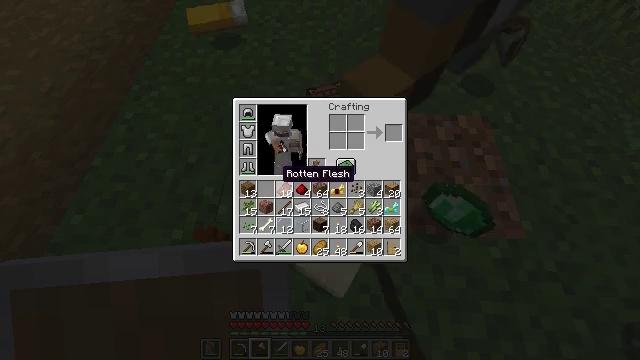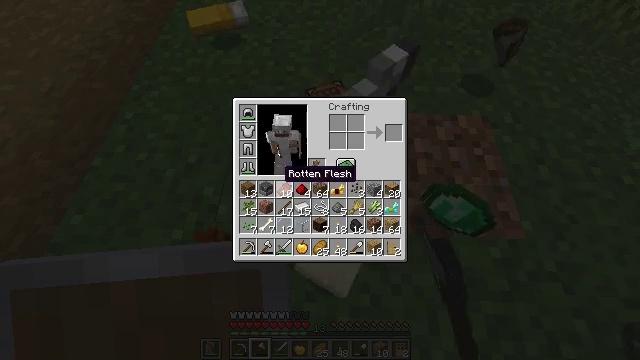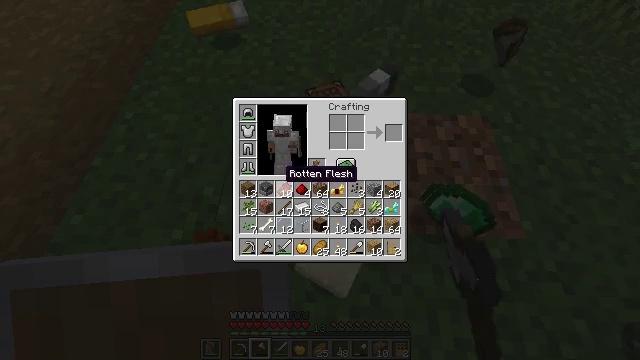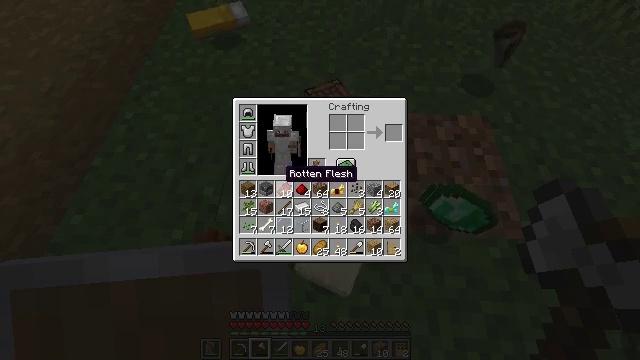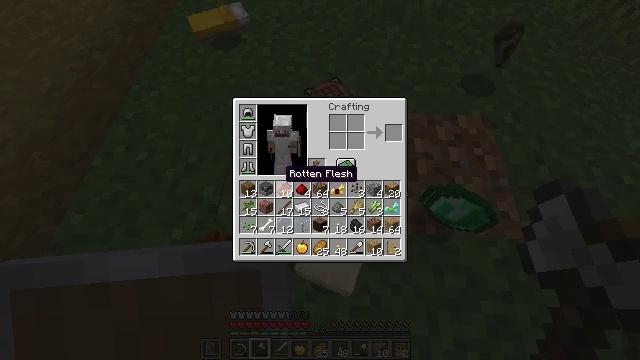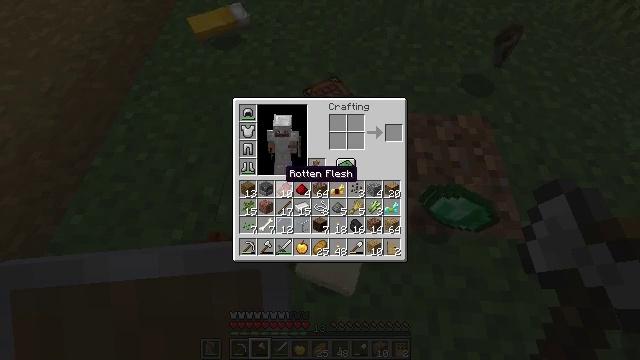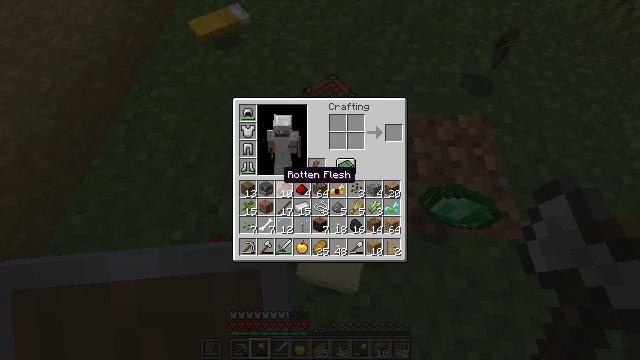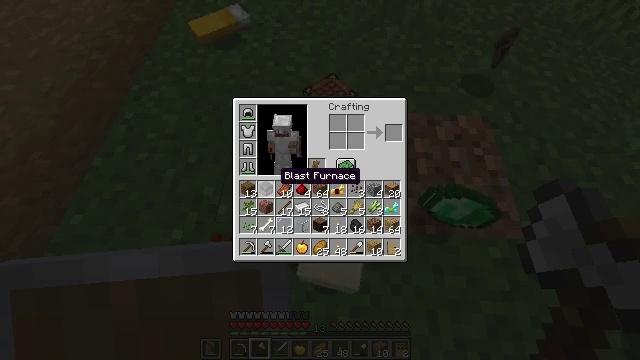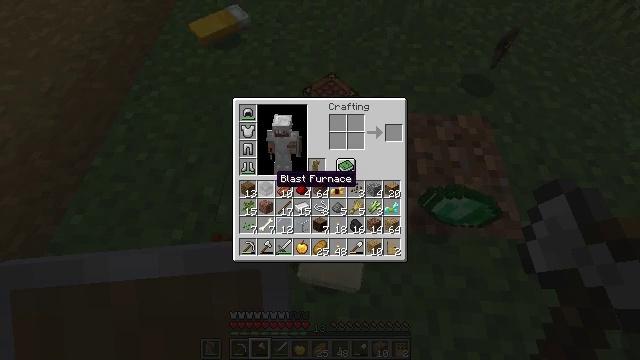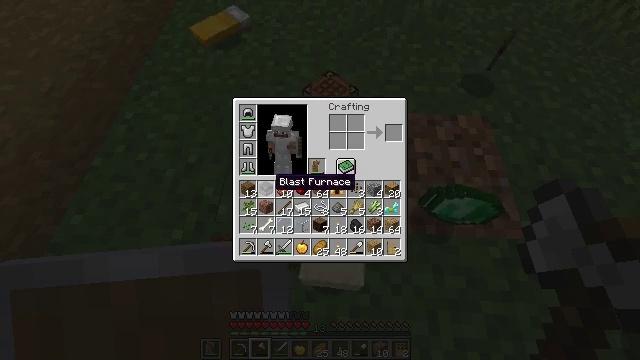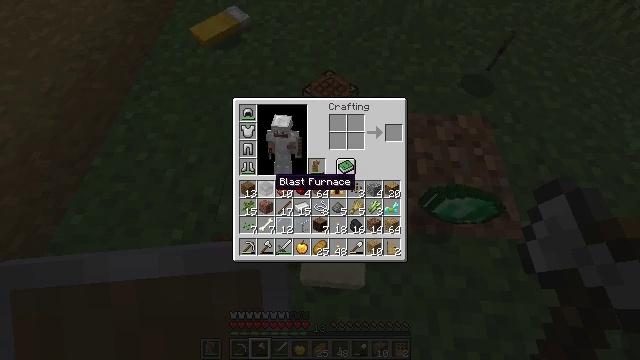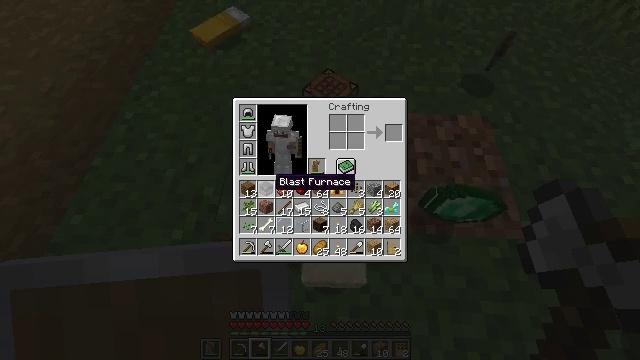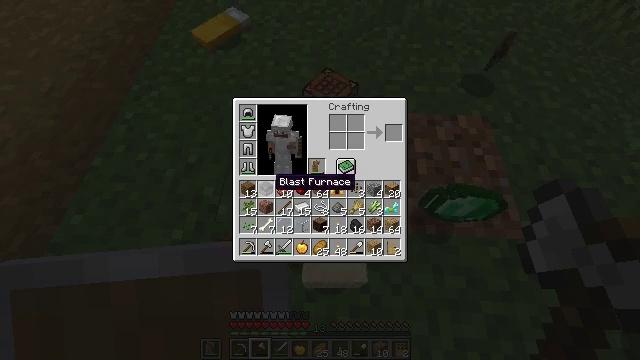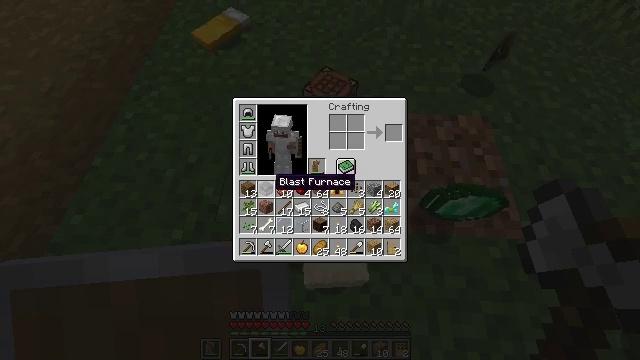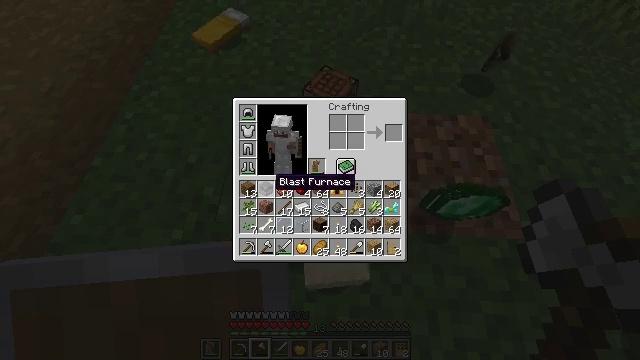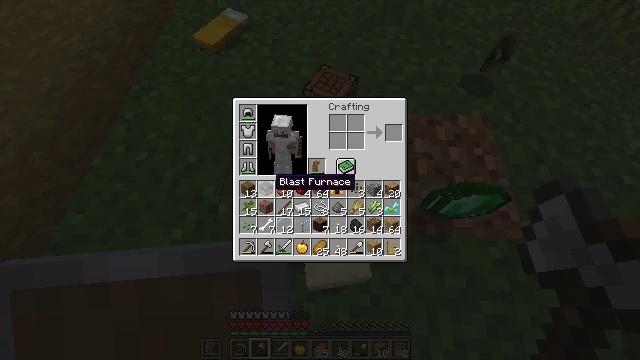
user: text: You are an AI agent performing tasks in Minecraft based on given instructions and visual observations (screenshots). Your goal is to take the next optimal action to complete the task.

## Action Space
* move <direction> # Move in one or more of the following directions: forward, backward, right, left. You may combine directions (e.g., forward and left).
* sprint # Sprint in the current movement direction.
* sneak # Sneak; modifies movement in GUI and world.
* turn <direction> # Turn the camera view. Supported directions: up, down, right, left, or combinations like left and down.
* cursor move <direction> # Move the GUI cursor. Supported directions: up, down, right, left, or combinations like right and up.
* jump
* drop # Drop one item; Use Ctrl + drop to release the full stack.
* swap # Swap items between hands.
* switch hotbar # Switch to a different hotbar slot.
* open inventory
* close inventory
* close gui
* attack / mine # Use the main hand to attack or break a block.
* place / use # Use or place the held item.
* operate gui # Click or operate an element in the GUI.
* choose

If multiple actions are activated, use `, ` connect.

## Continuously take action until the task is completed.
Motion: motion action
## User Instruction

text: Drop a stick.
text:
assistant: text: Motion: sprint, open gui
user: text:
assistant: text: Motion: sprint
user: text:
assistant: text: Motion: sprint
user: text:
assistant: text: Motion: sprint
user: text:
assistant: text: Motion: sprint
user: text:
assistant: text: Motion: sprint
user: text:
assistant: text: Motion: sprint
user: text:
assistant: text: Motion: sprint
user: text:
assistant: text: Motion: sprint
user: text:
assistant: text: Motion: sprint
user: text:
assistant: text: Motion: sprint
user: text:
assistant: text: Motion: sprint
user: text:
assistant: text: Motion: sprint
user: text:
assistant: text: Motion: sprint
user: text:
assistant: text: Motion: sprint
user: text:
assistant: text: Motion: sprint
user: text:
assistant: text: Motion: sprint
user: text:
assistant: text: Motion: sprint, cursor move left
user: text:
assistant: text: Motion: sprint
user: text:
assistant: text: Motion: sprint
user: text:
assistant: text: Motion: sprint
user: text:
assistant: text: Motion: sprint
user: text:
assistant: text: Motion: sprint
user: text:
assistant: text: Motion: sprint
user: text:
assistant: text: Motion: sprint, cursor move right
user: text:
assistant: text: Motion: sprint, cursor move right and down
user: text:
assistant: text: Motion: sprint, cursor move right
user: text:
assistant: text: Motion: sprint
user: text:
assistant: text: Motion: sprint
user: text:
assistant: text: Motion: sprint